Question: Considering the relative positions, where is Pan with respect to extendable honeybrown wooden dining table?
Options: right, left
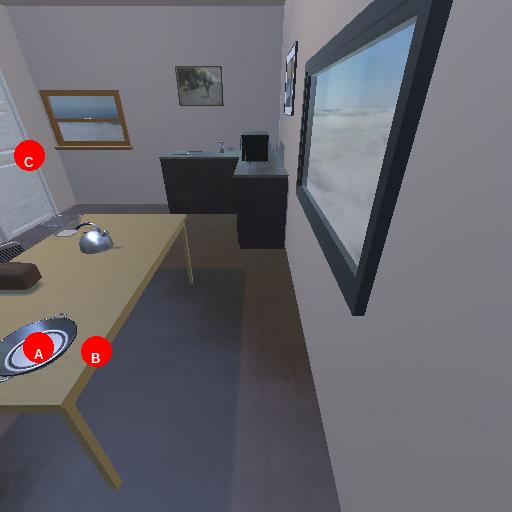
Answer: right